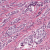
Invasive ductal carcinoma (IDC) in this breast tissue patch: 1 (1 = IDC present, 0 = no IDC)